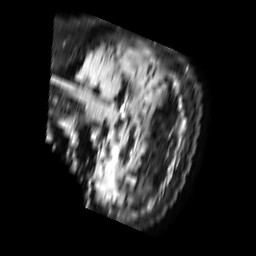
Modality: FLAIR
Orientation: sagittal
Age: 44
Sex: male
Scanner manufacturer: philips
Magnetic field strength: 1.5 T
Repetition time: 6 s
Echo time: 0.09642 s